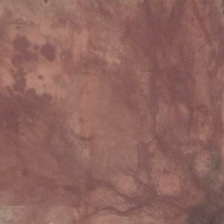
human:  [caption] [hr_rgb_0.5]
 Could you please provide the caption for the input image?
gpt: it is a piece of khaki bareland .

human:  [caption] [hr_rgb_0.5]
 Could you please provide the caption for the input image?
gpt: it is a piece of khaki bareland .

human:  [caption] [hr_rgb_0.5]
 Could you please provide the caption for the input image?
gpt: it is a piece of khaki bareland .

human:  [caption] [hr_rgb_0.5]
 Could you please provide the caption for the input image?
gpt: it is a piece of khaki bareland .

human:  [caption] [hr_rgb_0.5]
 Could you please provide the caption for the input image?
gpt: it is a piece of khaki bareland .